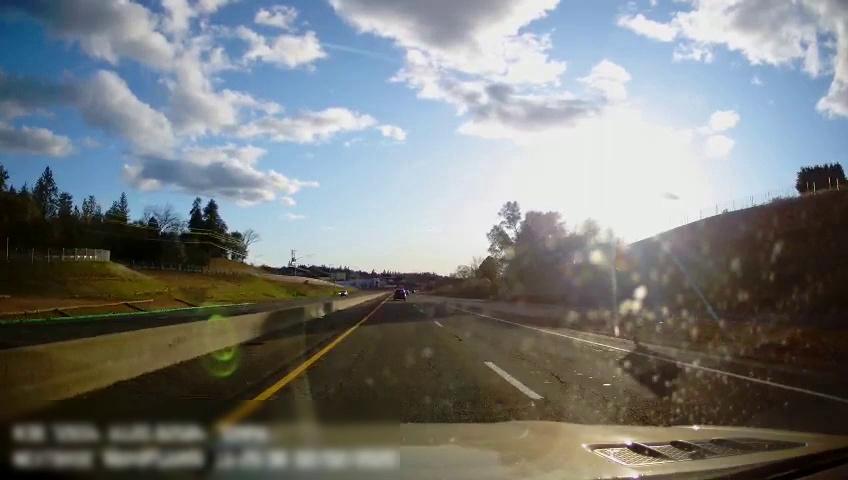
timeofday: Day
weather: Sunny
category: Drivable Space
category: Drivable Space
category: Vehicles | SUV
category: Vehicles | SUV
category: Lanes | Current Lane
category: Lanes | Alternate Lane
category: Lanes | Current Lane